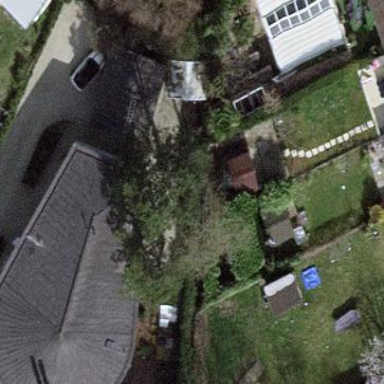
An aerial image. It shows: Garden surrounded by fence.